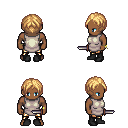
a pixel art fantasy rpg character, male body template, human, dark skin, white tunic, gold greaves, light blonde parted hairstyle, bracelets, black shoes, dagger, four views (front, back, left, right), 2x2 character sprite sheet, small pixel art, hard edges, no anti-aliasing